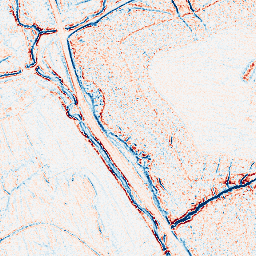
Category: edge_preserving
Decomposition family: bilateral
Decomposition parameters: d: 5
sigma_color: 25
sigma_space: 75
Upsampling method: bilinear
Upsampling parameters: scale: 8
Upsampling scale: 8